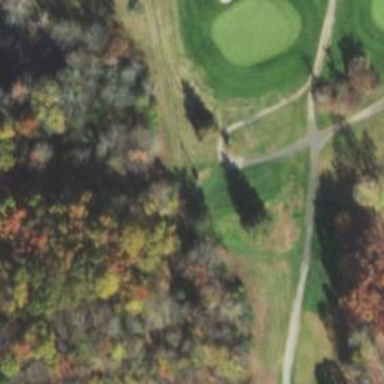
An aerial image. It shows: Pathway for golfing.